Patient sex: M
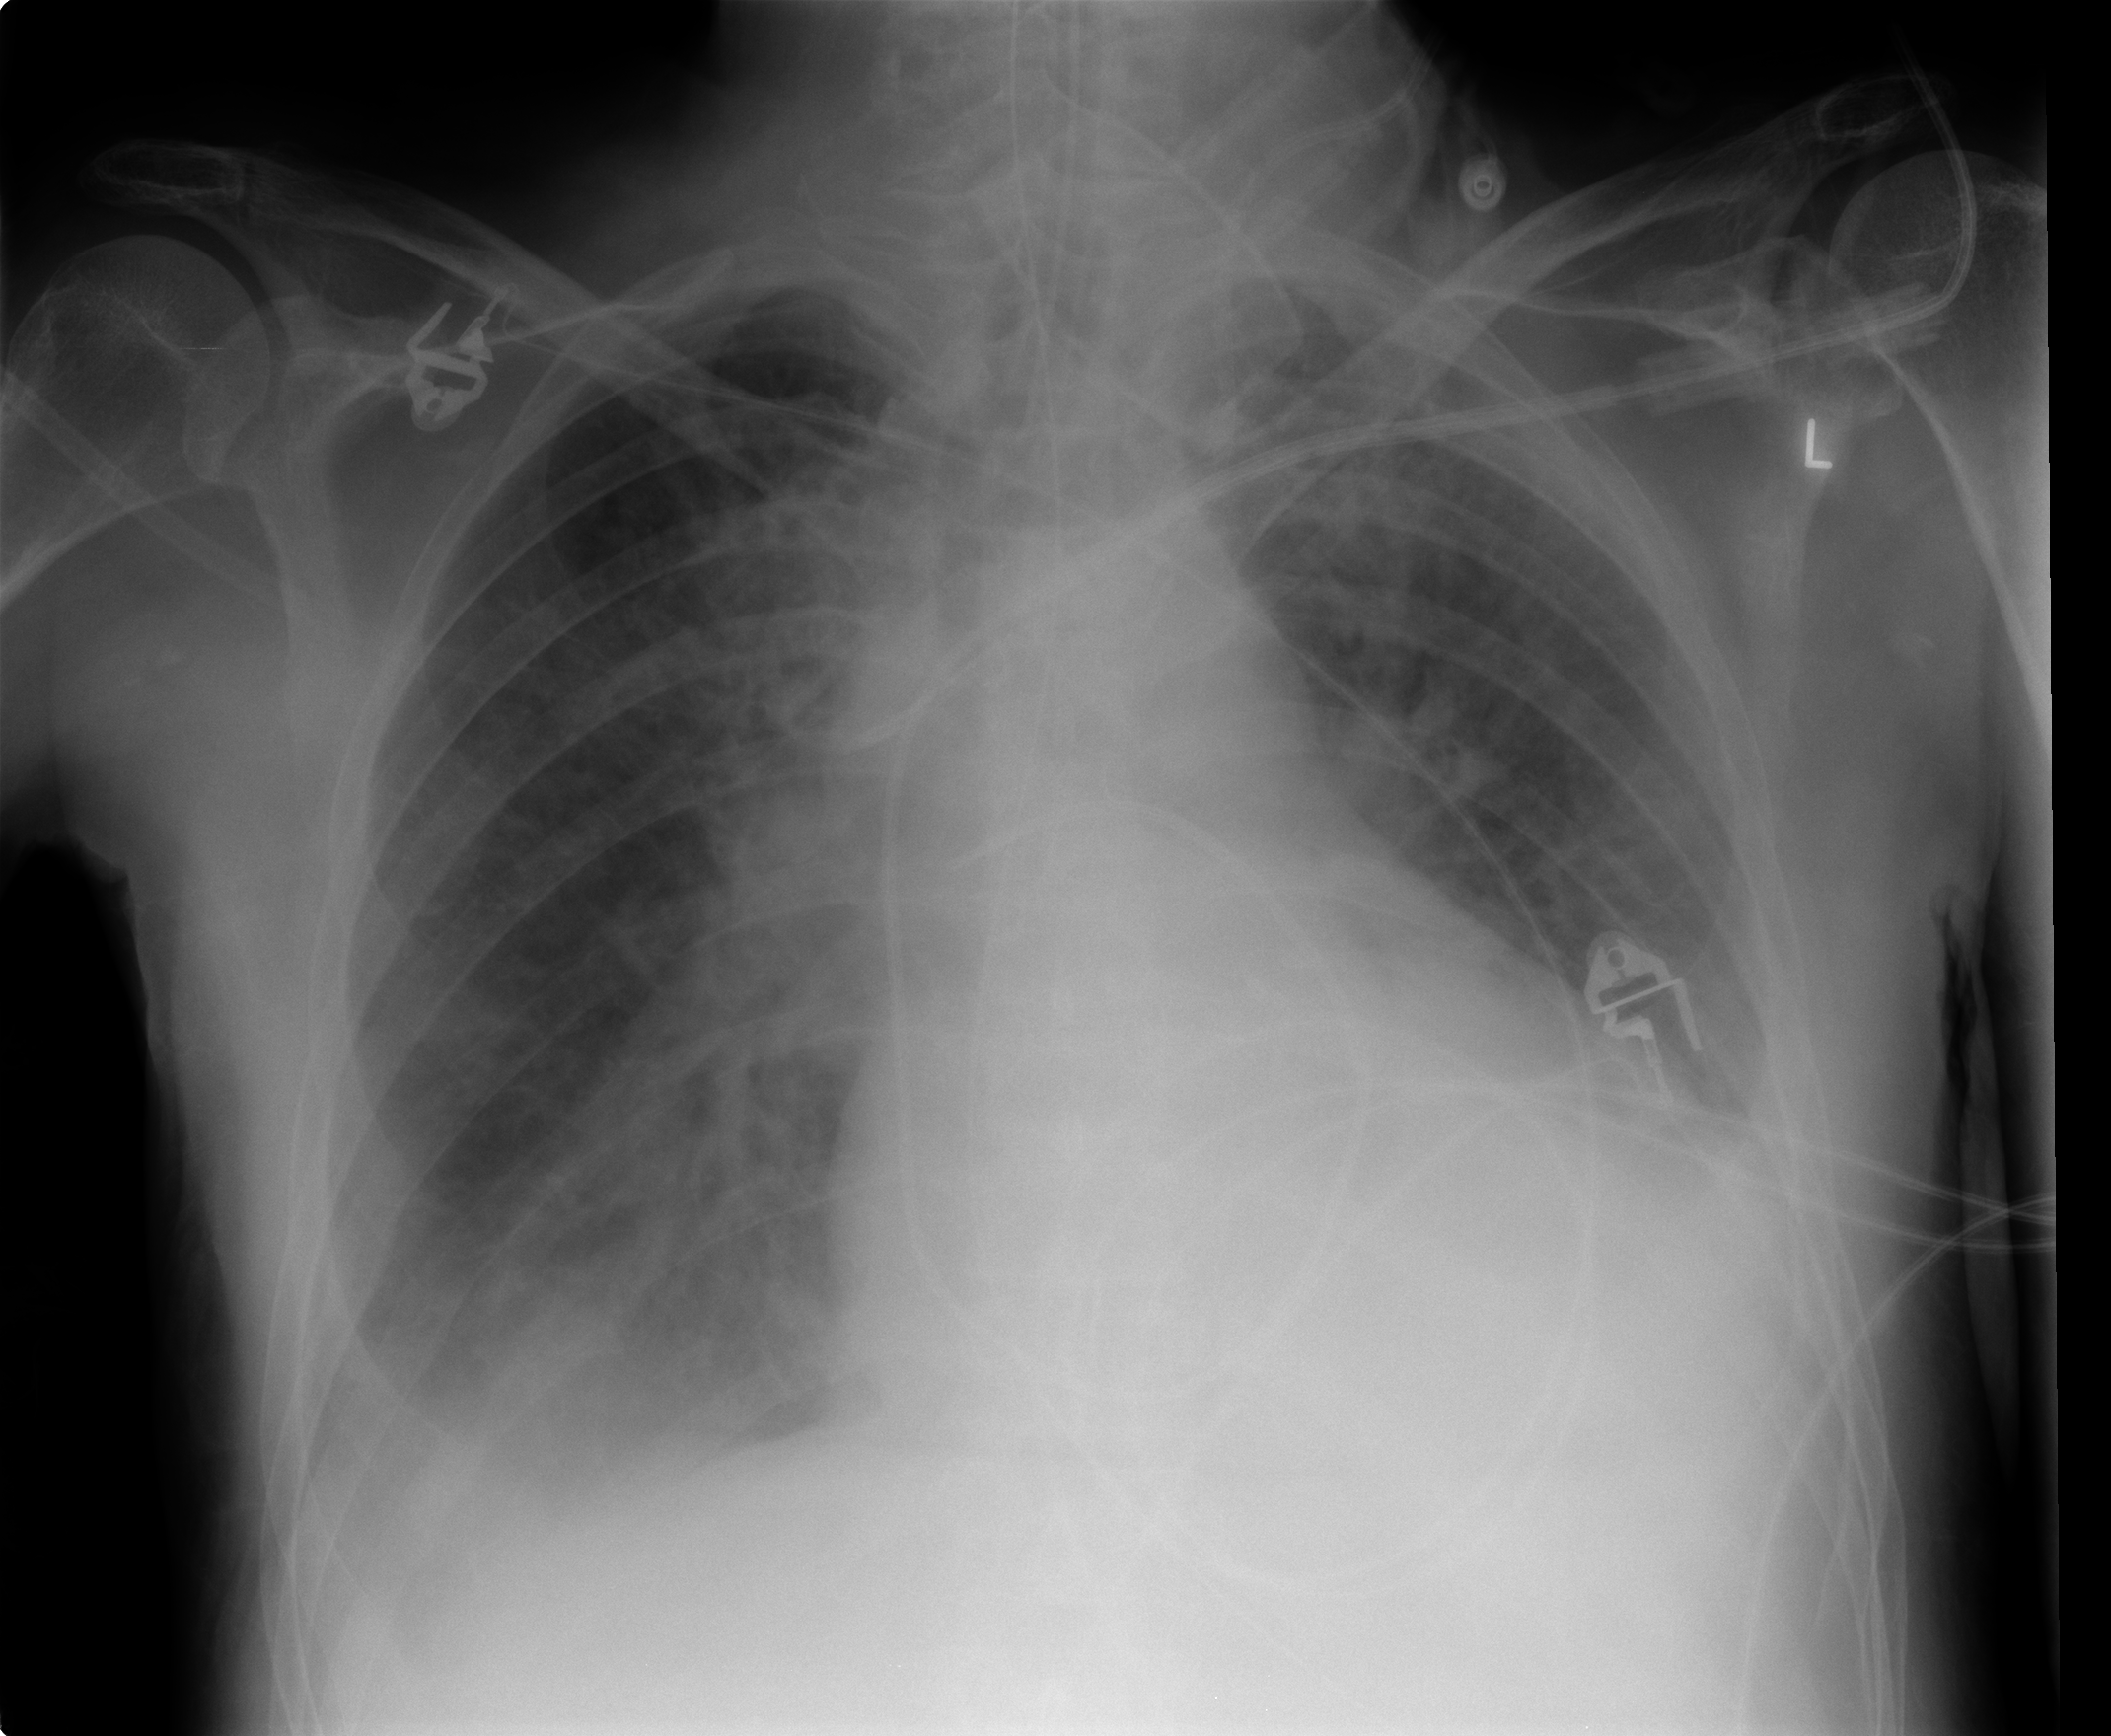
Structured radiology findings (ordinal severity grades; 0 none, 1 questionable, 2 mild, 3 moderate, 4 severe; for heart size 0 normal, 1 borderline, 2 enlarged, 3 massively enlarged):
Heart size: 0
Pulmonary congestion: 2
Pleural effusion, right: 2
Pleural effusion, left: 2
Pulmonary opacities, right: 1
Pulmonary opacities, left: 0
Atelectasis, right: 2
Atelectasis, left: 2